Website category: auto
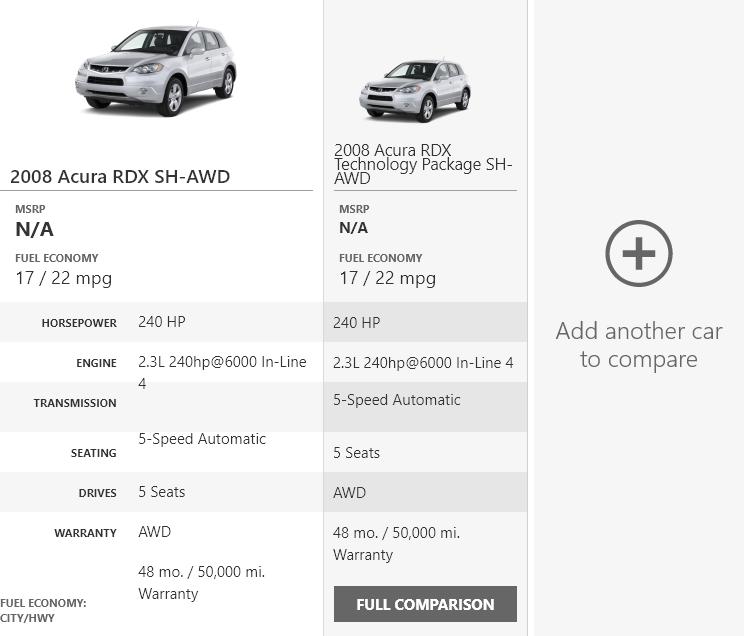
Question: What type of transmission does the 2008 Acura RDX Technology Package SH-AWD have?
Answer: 5-Speed Automatic

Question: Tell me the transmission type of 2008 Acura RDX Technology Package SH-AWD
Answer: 5-Speed Automatic

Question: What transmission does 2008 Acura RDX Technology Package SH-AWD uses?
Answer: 5-Speed Automatic

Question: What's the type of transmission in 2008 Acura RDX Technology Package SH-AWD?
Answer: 5-Speed Automatic

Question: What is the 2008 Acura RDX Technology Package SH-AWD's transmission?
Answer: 5-Speed Automatic

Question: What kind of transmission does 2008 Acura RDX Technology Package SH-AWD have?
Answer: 5-Speed Automatic

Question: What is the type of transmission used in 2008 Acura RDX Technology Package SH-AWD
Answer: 5-Speed Automatic

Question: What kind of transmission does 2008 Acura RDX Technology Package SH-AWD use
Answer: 5-Speed Automatic

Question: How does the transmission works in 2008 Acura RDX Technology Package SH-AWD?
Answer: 5-Speed Automatic

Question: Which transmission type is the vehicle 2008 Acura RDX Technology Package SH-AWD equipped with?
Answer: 5-Speed Automatic

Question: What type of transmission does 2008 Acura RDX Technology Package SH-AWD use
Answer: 5-Speed Automatic

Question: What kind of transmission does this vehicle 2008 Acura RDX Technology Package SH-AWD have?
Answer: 5-Speed Automatic

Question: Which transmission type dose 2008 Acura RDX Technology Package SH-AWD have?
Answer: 5-Speed Automatic

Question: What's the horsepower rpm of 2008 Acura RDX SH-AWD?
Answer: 240 HP

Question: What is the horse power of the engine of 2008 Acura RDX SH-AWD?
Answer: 240 HP

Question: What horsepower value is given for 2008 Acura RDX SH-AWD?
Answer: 240 HP

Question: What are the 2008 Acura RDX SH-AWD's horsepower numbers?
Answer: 240 HP

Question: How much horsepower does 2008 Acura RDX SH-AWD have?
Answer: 240 HP

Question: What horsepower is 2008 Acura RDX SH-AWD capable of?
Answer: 240 HP

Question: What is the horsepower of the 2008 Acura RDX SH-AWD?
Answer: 240 HP

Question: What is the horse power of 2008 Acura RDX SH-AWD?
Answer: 240 HP

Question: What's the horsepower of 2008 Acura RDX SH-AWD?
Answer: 240 HP

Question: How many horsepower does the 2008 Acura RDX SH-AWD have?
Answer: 240 HP

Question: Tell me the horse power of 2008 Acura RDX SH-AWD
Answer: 240 HP

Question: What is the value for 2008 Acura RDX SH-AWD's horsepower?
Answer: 240 HP

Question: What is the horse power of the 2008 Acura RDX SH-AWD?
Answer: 240 HP

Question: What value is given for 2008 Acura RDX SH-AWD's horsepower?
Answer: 240 HP

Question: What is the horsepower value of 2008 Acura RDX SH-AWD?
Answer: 240 HP

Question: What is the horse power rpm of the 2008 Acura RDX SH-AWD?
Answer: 240 HP

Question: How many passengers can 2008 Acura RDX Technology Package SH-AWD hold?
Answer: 5 Seats

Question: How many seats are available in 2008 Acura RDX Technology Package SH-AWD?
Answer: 5 Seats

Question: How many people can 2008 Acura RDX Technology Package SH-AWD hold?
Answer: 5 Seats

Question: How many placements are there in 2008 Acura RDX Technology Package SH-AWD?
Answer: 5 Seats

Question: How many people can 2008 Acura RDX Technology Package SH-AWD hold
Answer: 5 Seats

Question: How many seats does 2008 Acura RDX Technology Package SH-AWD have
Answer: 5 Seats

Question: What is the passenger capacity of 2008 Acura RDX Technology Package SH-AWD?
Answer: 5 Seats

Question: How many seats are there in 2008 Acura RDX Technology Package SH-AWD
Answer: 5 Seats

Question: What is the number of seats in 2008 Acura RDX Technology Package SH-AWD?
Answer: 5 Seats

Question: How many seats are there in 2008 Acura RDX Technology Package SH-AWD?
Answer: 5 Seats

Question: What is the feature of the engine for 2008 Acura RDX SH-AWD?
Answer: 2.3L 240hp@6000 In-Line 4

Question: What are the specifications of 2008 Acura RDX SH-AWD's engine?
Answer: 2.3L 240hp@6000 In-Line 4

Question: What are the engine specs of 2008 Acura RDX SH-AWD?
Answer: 2.3L 240hp@6000 In-Line 4

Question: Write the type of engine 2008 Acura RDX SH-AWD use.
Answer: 2.3L 240hp@6000 In-Line 4

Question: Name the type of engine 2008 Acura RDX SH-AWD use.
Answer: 2.3L 240hp@6000 In-Line 4

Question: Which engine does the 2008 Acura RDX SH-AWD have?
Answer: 2.3L 240hp@6000 In-Line 4

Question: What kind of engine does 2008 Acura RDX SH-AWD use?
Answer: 2.3L 240hp@6000 In-Line 4

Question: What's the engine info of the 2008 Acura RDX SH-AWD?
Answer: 2.3L 240hp@6000 In-Line 4

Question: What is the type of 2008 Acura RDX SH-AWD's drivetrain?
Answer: AWD

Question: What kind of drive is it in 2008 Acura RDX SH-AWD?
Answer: AWD

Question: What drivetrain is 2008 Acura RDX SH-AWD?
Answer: AWD

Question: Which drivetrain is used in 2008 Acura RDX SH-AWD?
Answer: AWD

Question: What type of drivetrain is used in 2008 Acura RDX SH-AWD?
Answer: AWD

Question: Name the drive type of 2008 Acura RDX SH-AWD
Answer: AWD

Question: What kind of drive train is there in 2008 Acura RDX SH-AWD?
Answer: AWD

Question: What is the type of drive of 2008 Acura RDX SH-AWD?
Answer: AWD

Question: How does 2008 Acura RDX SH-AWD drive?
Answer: AWD

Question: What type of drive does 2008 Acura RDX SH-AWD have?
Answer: AWD

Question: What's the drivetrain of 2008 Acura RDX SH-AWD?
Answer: AWD

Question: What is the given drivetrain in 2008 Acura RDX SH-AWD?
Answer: AWD

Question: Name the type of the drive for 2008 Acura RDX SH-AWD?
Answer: AWD

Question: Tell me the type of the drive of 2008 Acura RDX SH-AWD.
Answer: AWD

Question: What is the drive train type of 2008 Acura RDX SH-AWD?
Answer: AWD

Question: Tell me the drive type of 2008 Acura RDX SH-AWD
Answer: AWD

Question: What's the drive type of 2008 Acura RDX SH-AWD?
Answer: AWD